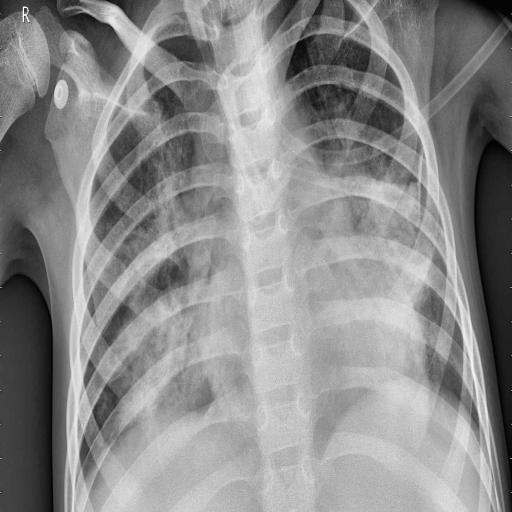
Finding: PNEUMONIA